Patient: sex M, age 71
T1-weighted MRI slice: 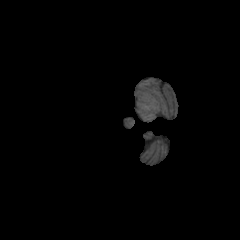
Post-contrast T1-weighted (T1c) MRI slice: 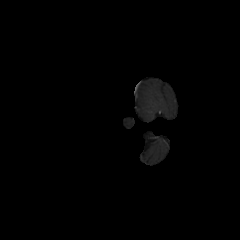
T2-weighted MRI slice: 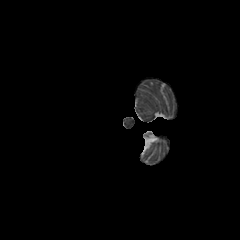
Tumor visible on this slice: no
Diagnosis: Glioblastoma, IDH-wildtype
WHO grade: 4